Aerial crown-view tile of a tropical tree (Barro Colorado Island, Panama), acquired 20241112:
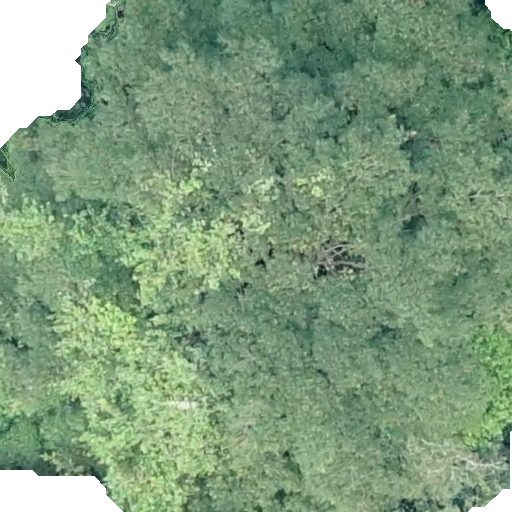
Species: Hura crepitans
GBIF accepted scientific name: Hura crepitans
Crown area: 501.412 m²